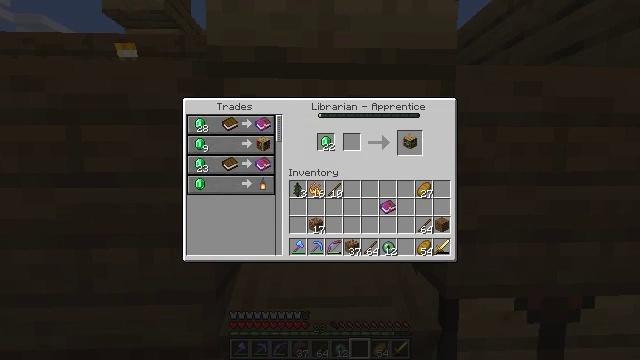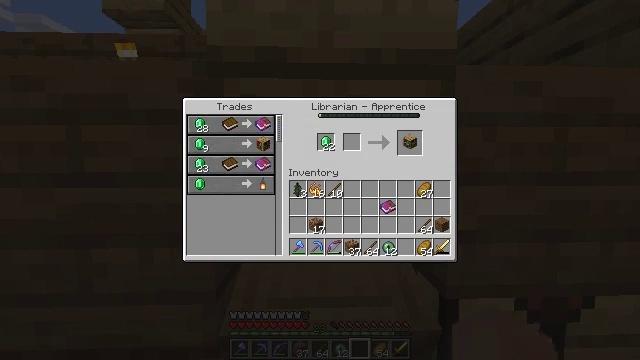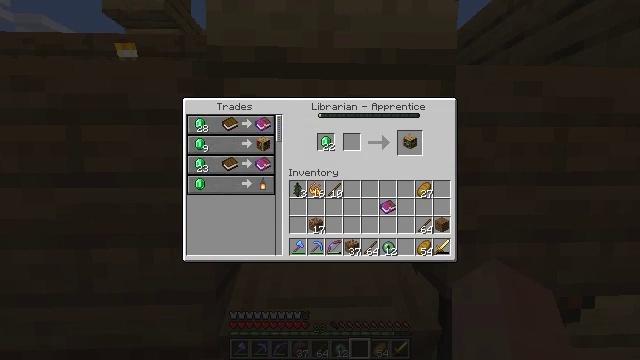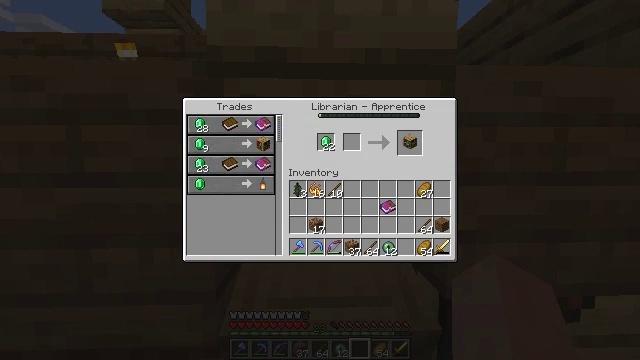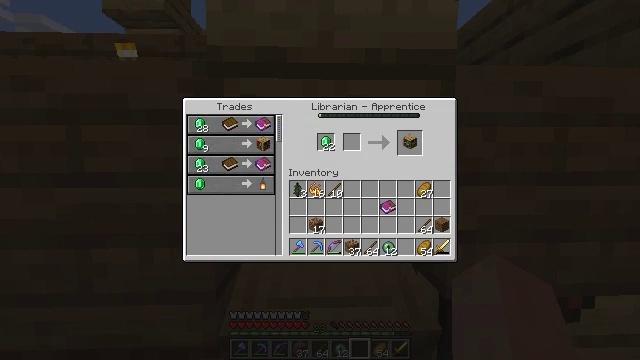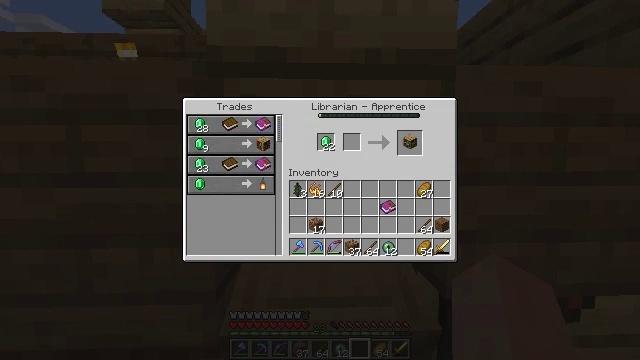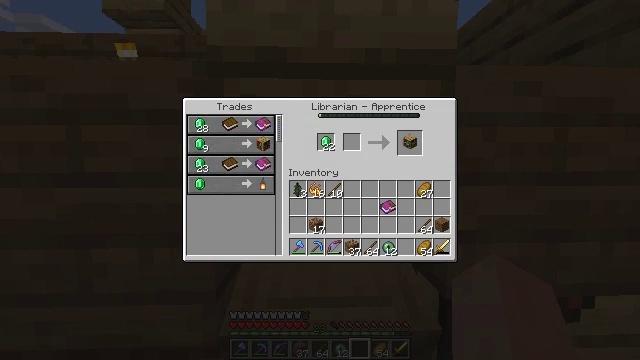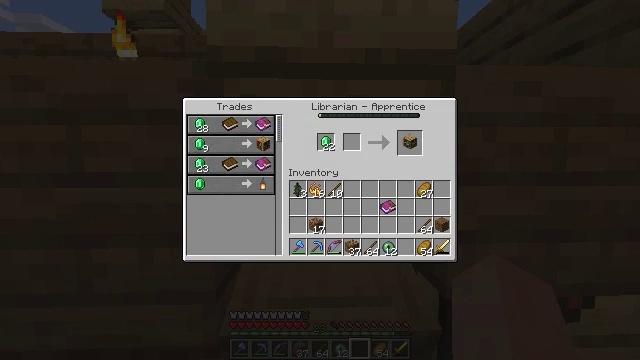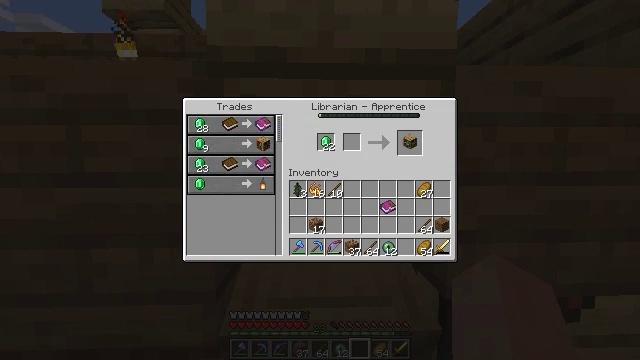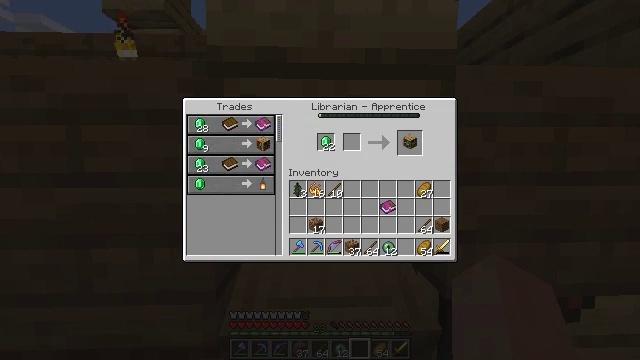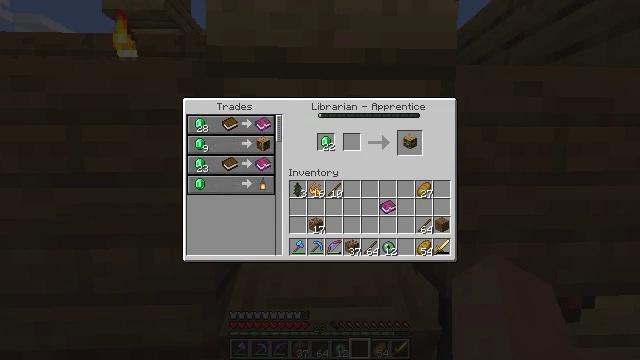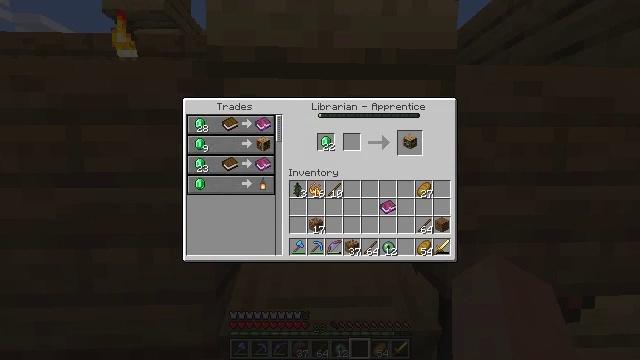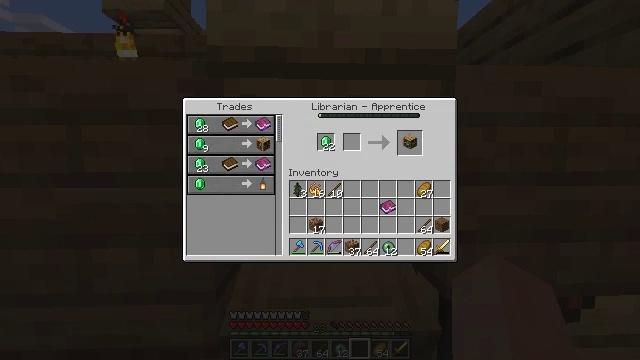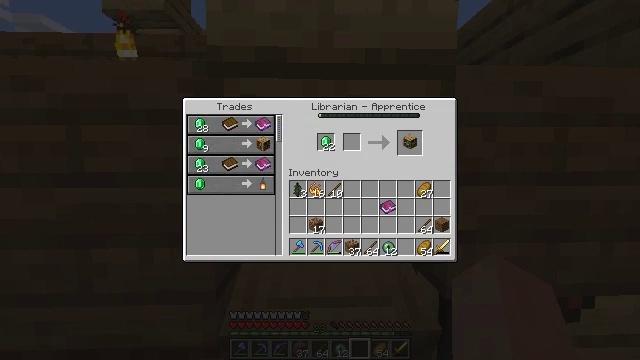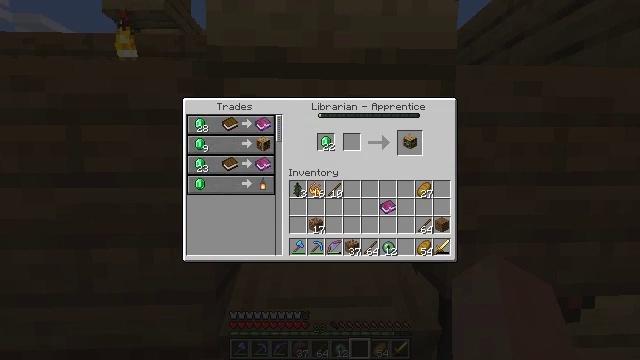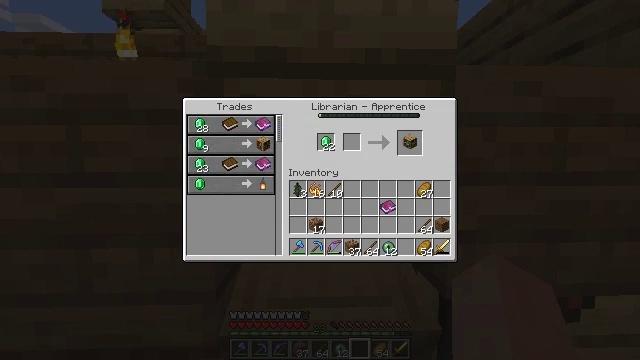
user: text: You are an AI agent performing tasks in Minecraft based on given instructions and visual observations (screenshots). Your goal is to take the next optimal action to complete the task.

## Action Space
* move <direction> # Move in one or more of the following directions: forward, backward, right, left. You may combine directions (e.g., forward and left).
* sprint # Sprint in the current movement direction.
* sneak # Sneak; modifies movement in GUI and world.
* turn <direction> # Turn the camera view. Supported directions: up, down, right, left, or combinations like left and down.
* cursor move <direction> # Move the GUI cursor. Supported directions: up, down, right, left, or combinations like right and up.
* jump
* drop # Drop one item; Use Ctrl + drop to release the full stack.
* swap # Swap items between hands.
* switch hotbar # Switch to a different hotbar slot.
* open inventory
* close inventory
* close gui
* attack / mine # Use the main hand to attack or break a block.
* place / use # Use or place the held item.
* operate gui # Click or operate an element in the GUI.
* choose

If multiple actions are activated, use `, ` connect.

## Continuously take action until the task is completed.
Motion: motion action
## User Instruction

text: Build a bookshelf with the crafting table.
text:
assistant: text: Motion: cursor move right
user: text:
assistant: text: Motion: cursor move right
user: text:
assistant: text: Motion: no_op
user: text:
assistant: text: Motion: no_op
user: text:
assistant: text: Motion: no_op
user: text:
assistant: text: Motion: no_op
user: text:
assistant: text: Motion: cursor move right
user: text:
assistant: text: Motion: no_op
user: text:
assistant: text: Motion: no_op
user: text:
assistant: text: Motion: no_op
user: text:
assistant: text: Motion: no_op
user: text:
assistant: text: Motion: no_op
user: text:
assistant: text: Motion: no_op
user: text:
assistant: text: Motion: operate gui
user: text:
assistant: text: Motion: operate gui
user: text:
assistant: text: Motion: operate gui
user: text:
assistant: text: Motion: no_op
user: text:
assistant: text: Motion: no_op
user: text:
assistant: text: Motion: no_op
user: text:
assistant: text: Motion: no_op
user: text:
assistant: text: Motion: no_op
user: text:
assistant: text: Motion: operate gui
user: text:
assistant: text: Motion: operate gui
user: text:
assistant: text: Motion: no_op
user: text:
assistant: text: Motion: cursor move down
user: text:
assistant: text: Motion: cursor move down
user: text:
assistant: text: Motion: no_op